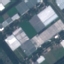
Land use / land cover: Industrial